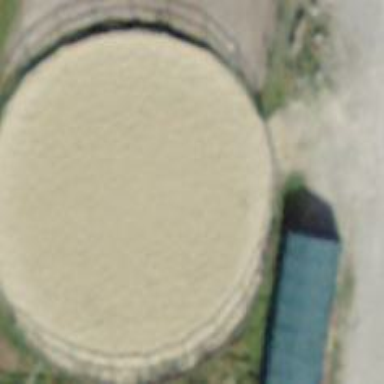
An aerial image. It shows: Storage tank which is man-made and housed in building.